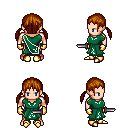
a pixel art fantasy rpg character, male body template, human, light skin, sash dress, teal pants, brunette twin-tailed hairstyle, gold gloves, gold boots, dagger, four views (front, back, left, right), 2x2 character sprite sheet, small pixel art, hard edges, no anti-aliasing